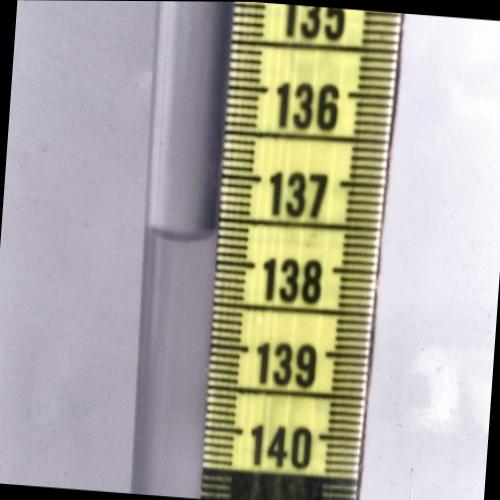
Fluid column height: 137.7 cm